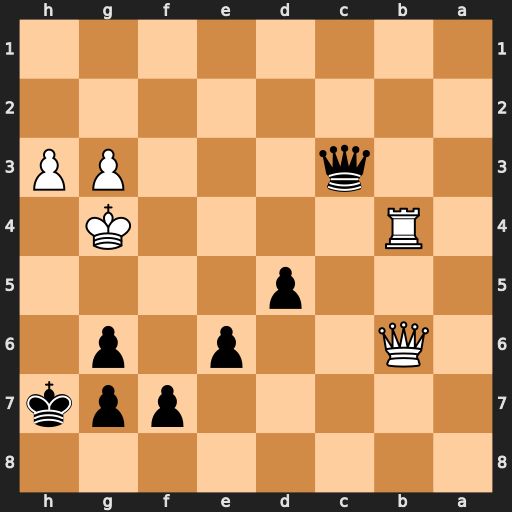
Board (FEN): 8/5ppk/1Q2p1p1/3p4/1R4K1/2q3PP/8/8
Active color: b
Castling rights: -
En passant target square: -
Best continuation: f5+ Kf4 g5+ Kxg5 Qxg3+ Rg4 fxg4